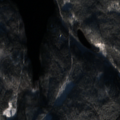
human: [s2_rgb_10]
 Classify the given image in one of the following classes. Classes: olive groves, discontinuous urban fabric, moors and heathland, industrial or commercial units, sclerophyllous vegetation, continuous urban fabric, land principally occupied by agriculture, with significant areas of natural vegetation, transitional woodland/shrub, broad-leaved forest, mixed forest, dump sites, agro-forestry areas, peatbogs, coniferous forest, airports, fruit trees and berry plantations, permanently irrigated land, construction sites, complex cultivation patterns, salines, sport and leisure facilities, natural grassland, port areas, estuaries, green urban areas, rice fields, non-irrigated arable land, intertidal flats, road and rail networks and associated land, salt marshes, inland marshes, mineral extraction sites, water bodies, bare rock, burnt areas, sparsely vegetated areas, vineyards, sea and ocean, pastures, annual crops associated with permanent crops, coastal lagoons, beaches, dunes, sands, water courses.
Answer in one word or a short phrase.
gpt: coniferous forest, mixed forest, water bodies